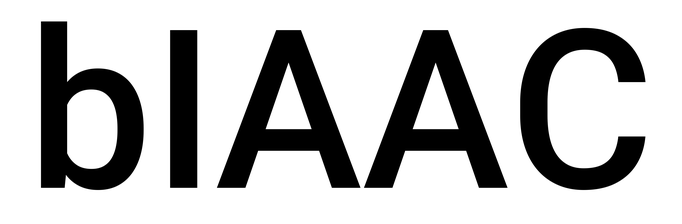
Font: Roboto_Medium